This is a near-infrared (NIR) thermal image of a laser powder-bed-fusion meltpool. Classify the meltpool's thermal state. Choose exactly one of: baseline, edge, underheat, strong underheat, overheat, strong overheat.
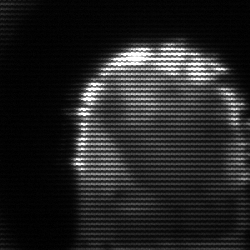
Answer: baseline